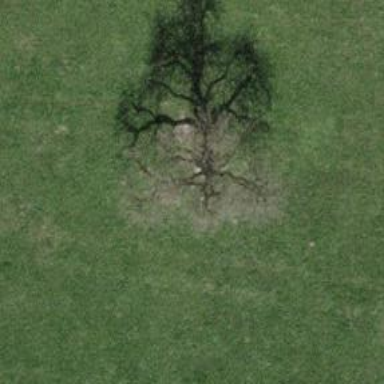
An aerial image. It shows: Single tag "natural: tree."